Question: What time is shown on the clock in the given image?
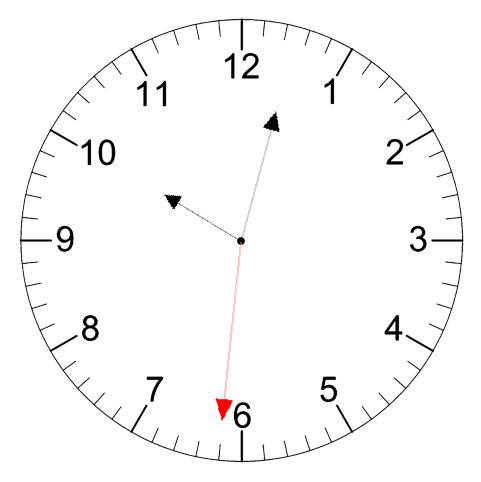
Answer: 10:02:31